Question: I've been searching the web for a long time, and it seams that this VerifyError isn't that uncommon and can have multiple reasons for tripping. I have created a project, that I've exported as a jar file. It is built with android 2.2 (API 8). This part works fine. But I have a separate project that when I try to import it, I start having problems.
The only way I've been able to get it to work, is to import the jar into a libs folder I created. It then get's automatically added as an Android Dependency and I can use it fine, however I can't attach my javadoc file to it, and in my build configuration it says I can't modify the dependency. (Can't link to a javadoc).
What I thought I should be able to do is simply add it as an external jar, then link the javadoc and source. If I do this, the code that uses the jar shows no errors, and the javadoc comments work. However I keep getting a VerifyError when I run it. I've attached a stack trace that shows the errors. I'm completely out of ideas, does anyone have any suggestions? Am I building the jar file wrong? Am I importing it wrong?
If anyone can help point me in a constructive direction, it would be really appreciated.
Thanks
Stack trace:

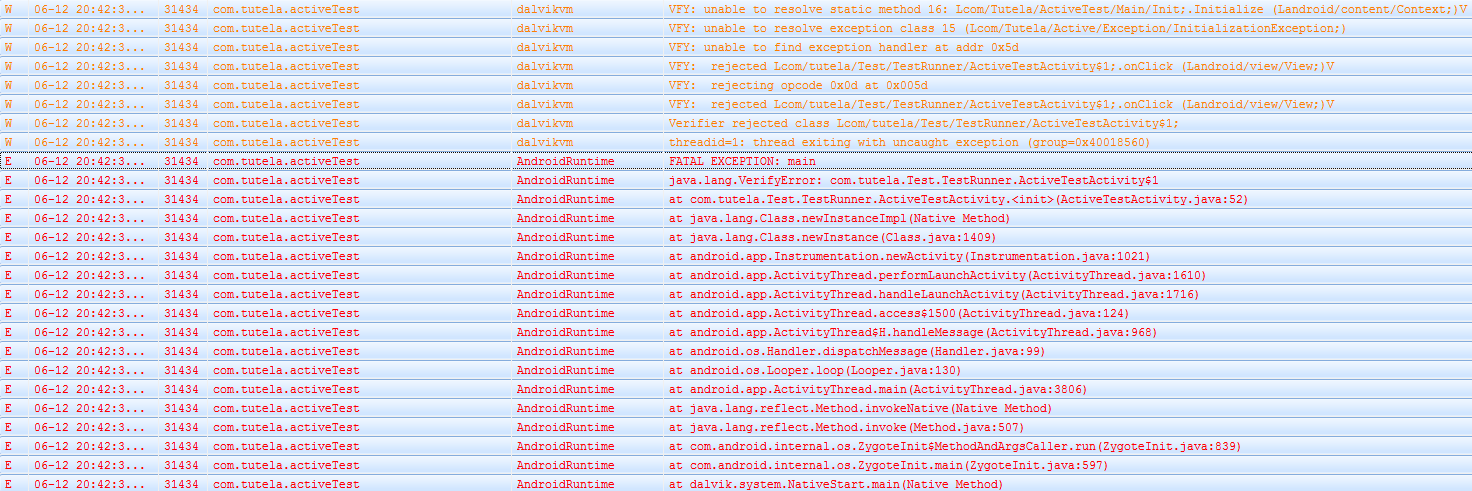
Answer: Ok, so this was frustrating to solve. The solution took about 20 seconds when I spent over an hour researching the problem.
What I had to do was go to:
Properties -> Java Build Path -> Order and Export
But rather than just clicking the external jar, I had to move it up to the top of the list for the build path order.
Credit definitely goes to yorkw for pointing me in the right direction.